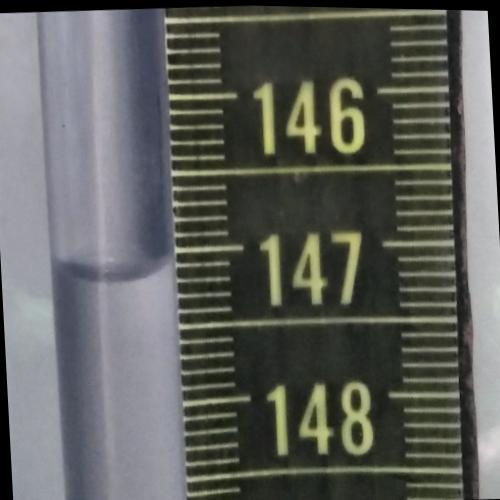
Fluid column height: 147.2 cm